Field crop: maize
Growth stage: 2
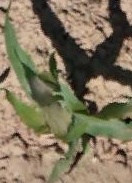
Species: maize